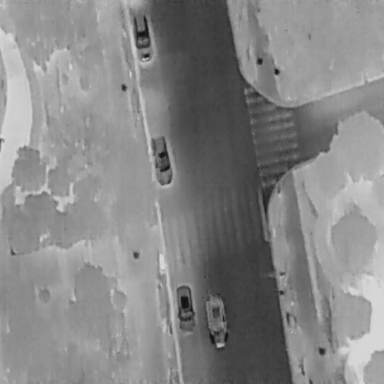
There are six objects shown in the infrared image, including four Cars, and two People.